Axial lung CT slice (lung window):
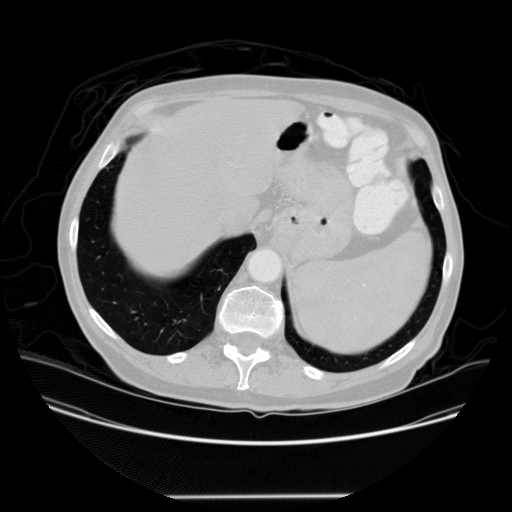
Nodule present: no